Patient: sex M, age 47
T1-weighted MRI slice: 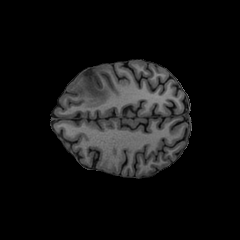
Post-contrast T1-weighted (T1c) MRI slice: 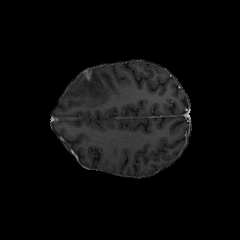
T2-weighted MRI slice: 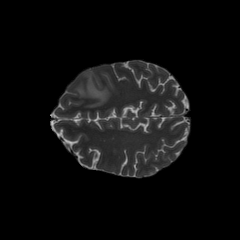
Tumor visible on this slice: yes
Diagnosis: Glioblastoma, IDH-wildtype
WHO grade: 4